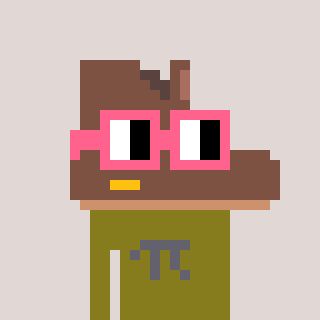
a pixel art character with square pink glasses, a boot-shaped head and a gunk-colored body on a warm background